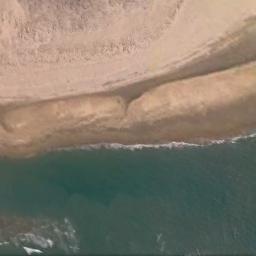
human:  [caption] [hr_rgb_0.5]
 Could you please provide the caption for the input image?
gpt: The beach with khaki sand and the color of the seawater is green .

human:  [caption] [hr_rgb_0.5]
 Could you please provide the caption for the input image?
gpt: The green sea and veins of sand .

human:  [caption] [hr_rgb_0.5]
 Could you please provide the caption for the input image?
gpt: The beach is made up of green seawater and a yellow coast .

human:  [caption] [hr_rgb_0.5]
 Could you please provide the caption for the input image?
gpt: The beach is empty .

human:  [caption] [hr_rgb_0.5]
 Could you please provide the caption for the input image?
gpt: The sea is calm beside the beach .